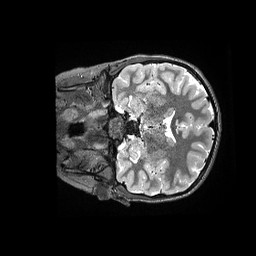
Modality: T2w
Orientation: coronal
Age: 11
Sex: male
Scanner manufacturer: siemens
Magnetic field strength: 3 T
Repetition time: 3.2 s
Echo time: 0.564 s